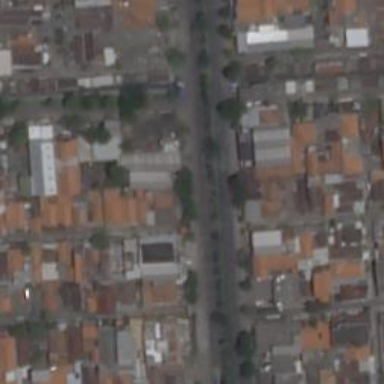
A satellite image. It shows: Residential road.